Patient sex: F
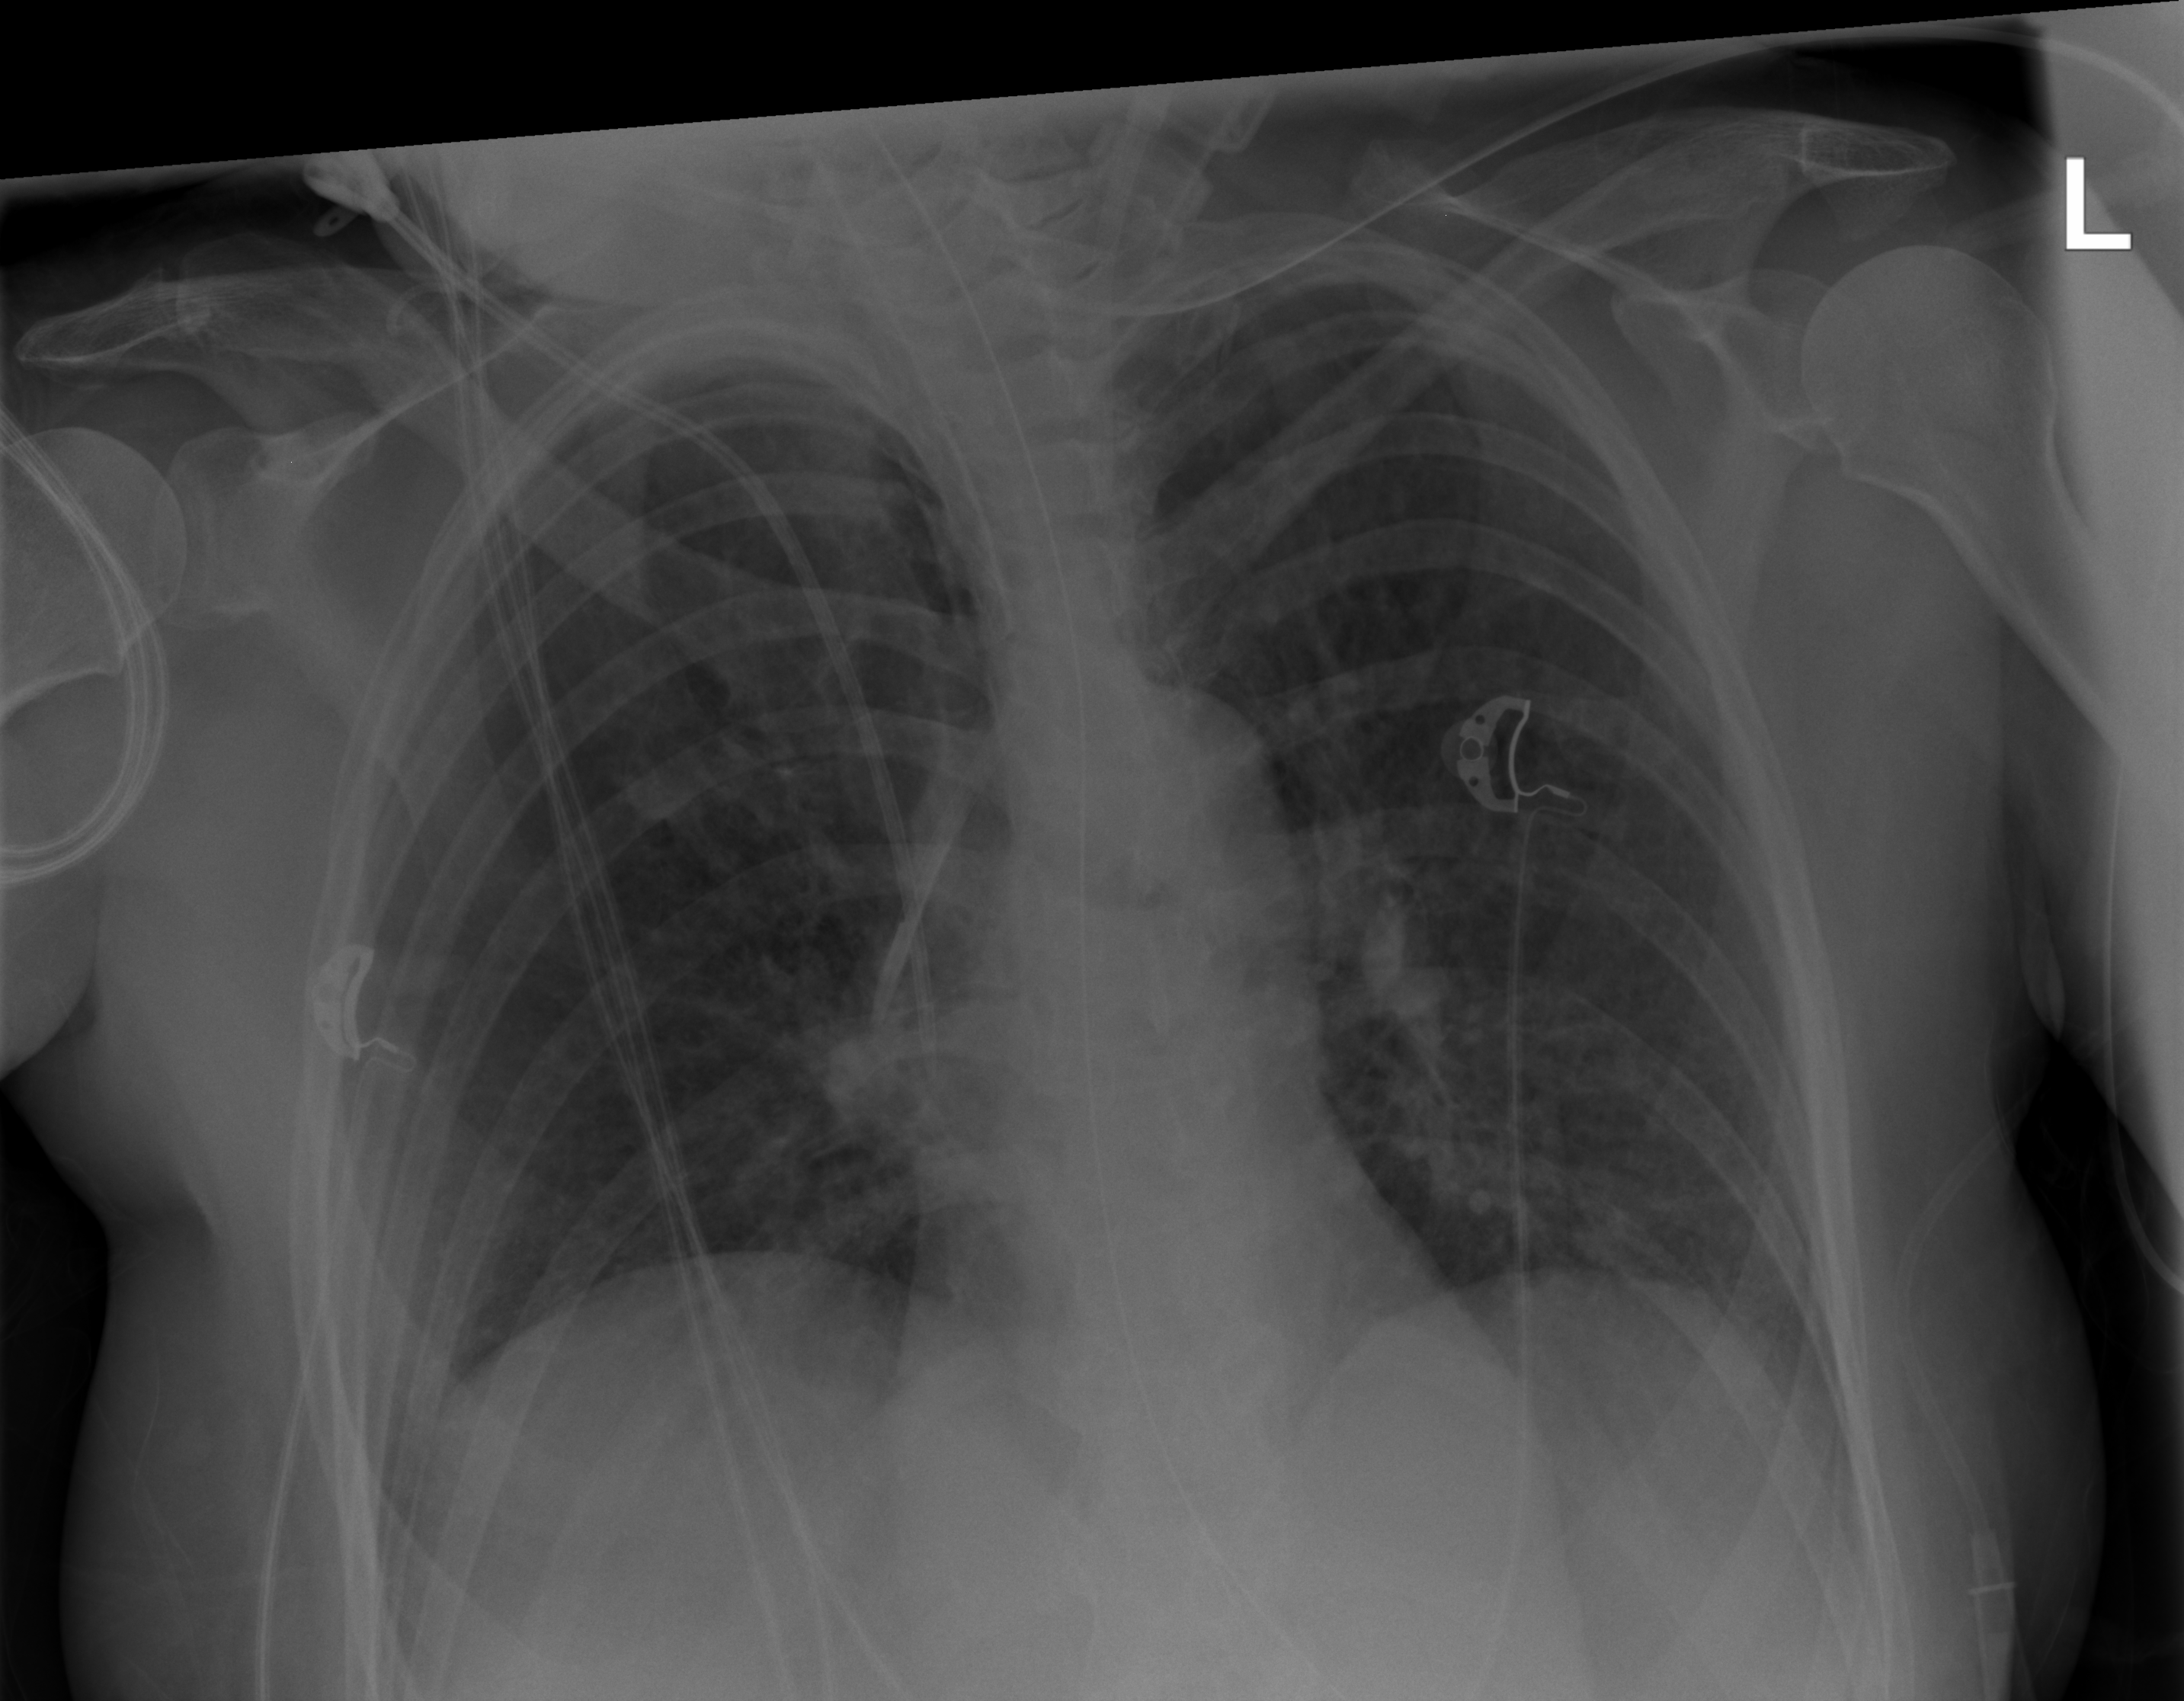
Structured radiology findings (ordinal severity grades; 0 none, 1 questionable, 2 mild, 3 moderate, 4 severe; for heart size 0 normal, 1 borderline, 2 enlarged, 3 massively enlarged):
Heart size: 0
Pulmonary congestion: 0
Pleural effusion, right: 0
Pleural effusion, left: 0
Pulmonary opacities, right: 0
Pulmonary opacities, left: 0
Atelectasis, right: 0
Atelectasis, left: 1